Here is the time-frequency representation (spectrogram) of a rolling-element bearing's vibration measurement. Diagnose the bearing from this image, choosing from: normal, inner_race, outer_race, ball.
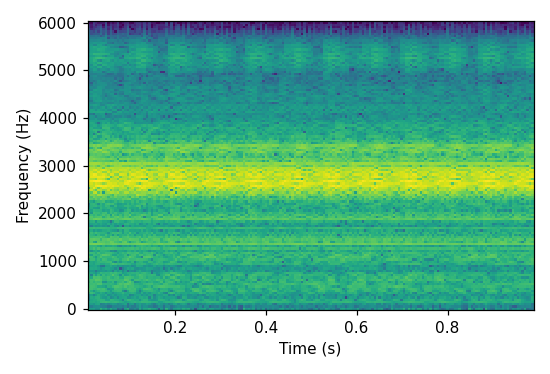
Answer: outer_race